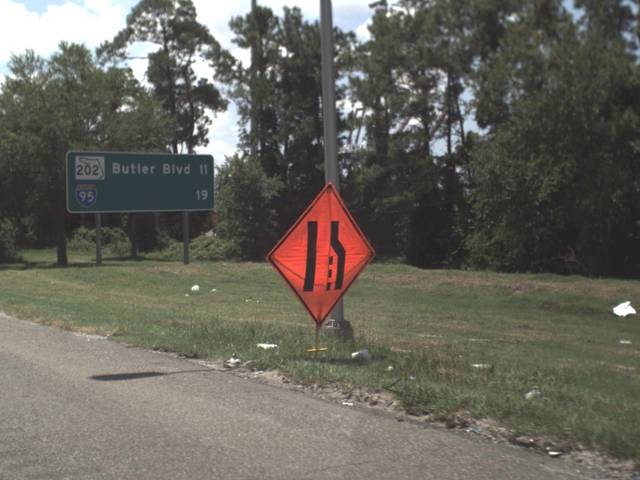
Region: United States
Coordinates: 30.398, -81.563